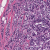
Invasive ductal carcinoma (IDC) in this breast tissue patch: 0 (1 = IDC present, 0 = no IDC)